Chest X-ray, PA view. Patient: 67 years old, sex F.
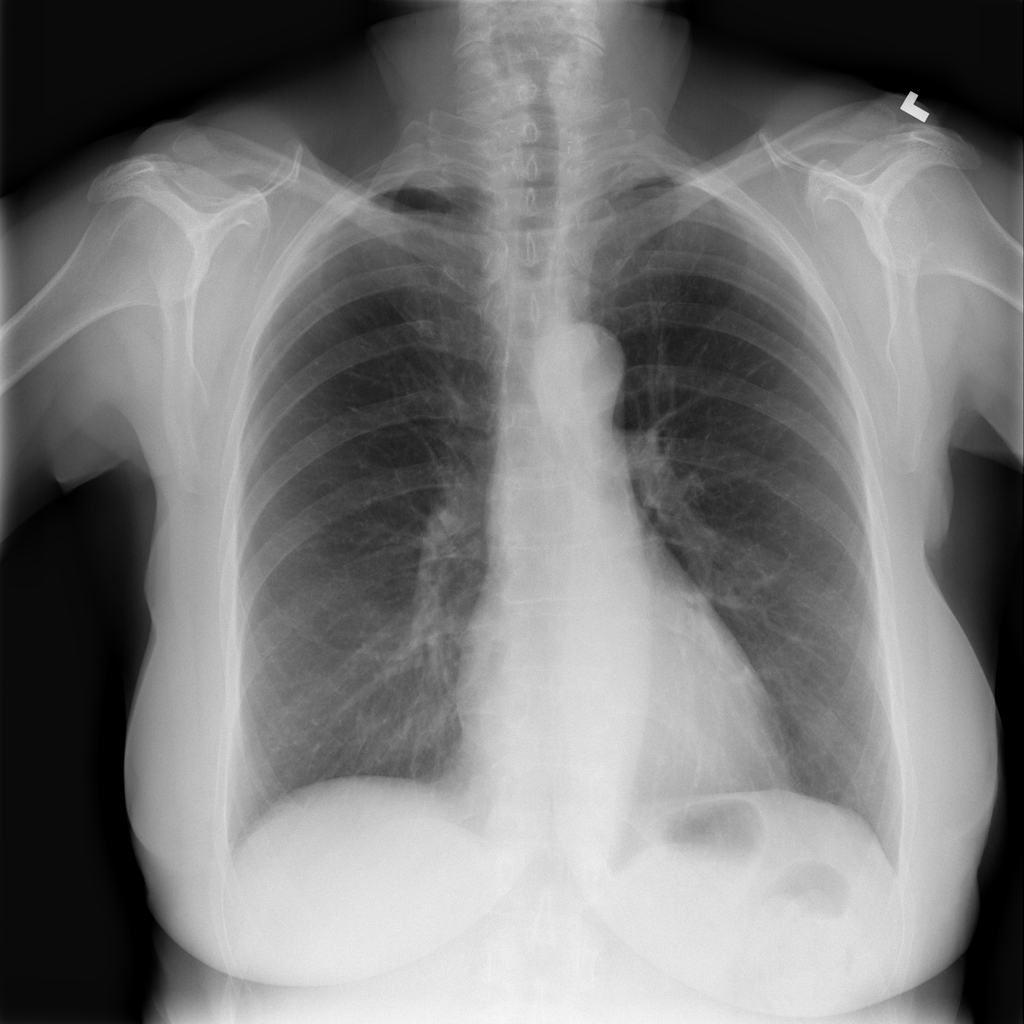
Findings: No Finding